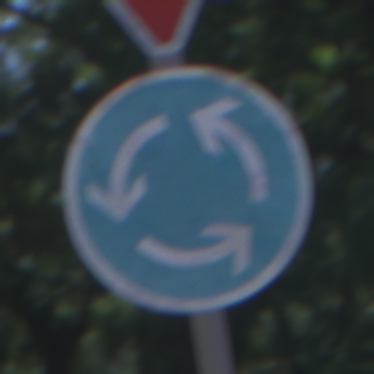
Verkehrszeichen: Kreisverkehr
Zusatzzeichen oben: VorfahrtGewaehren
Umgebung: Outdoor, Nature
Tageszeit: Midday
Wetter: Clear
Licht: Natural
Jahreszeit: Summer
Kontrast: HighContrast